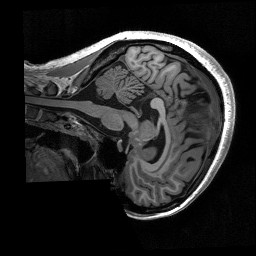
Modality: T1w
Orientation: sagittal
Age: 21
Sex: female
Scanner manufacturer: siemens
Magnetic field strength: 3 T
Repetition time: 2.53 s
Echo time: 0.00267 s